Question: I have an app with 5 tabs using a ViewPager. Tab 3 has an EditText field, so the user enters text using the soft keyboard. I added a setOnFocusChangeListener to hide the keyboard once the focus of the EditText is lost:
'''
versesEdit.setOnFocusChangeListener((v, hasFocus) -> {
if(v.getId() == R.id.edittext_chew_verses && !hasFocus) {
InputMethodManager imm = (InputMethodManager) getActivity().getSystemService(Context.INPUT_METHOD_SERVICE);
imm.hideSoftInputFromWindow(v.getWindowToken(), 0);
}
});
'''
When the user is done with entering text and switches to another tab, the Listener is called and the keyboard disappear (so far everything works well). The strange thing is, the Listener is The Listener is called as expected once Tabs 1, 4, or 5 are selected, but it is once Tab 2 is selected (see attached screenshot). This is my EditText:
'''
<EditText
android:id="@+id/edittext_chew_verses"
android:layout_width="match_parent"
android:layout_height="0dp"
android:singleLine="false"
android:layout_weight="1"
android:gravity="top"
android:hint="@string/chew_hint"
android:inputType="textMultiLine" />
'''
Any idea? Thanks
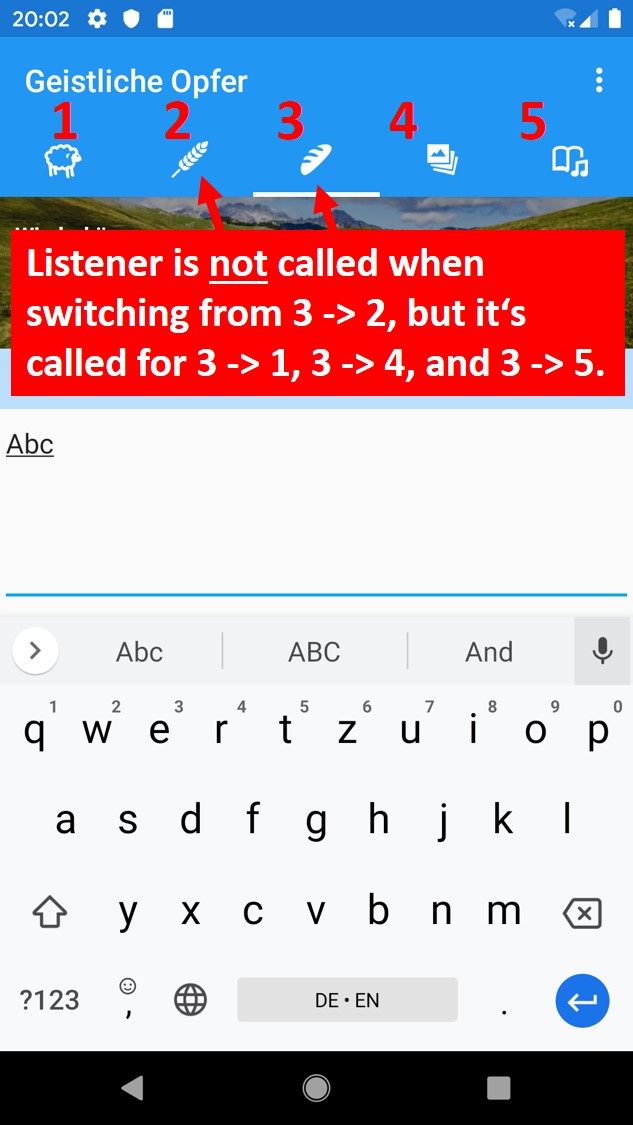
Answer: You can use the ViewPager.onPageChangeListener:
'''
viewPager.addOnPageChangeListener(new OnPageChangeListener() {
public void onPageScrollStateChanged(int state) {}
public void onPageScrolled(int position, float positionOffset, int positionOffsetPixels) {}
public void onPageSelected(int position) {
// Check if this is page is not tab 3 and hide the soft keyboard
}
});
'''
Edit 1: (First comment)
You can use this function to hide soft keyboard without editText:
'''
public static void hideSoftKeyboard(Activity activity) {
InputMethodManager imm = (InputMethodManager) activity.getSystemService(Activity.INPUT_METHOD_SERVICE);
//Find the currently focused view, so we can grab the correct window token from it.
View view = activity.getCurrentFocus();
//If no view currently has focus, create a new one, just so we can grab a window token from it
if (view == null) {
view = new View(activity);
}
imm.hideSoftInputFromWindow(view.getWindowToken(), 0);
view.clearFocus();
}
'''